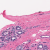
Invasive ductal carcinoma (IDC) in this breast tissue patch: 0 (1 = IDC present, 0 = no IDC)